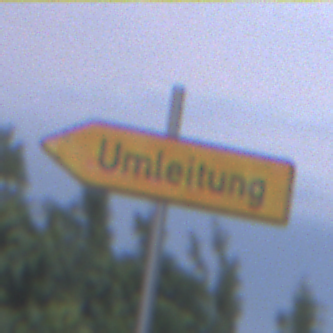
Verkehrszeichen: UmleitungswegweiserLinksweisend
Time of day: SunriseSunset
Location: Outdoor (Urban)
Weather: PartlyCloudy
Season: NotSpecified
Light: Natural